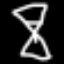
Label: hourglass